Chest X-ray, PA view. Patient: 55 years old, sex F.
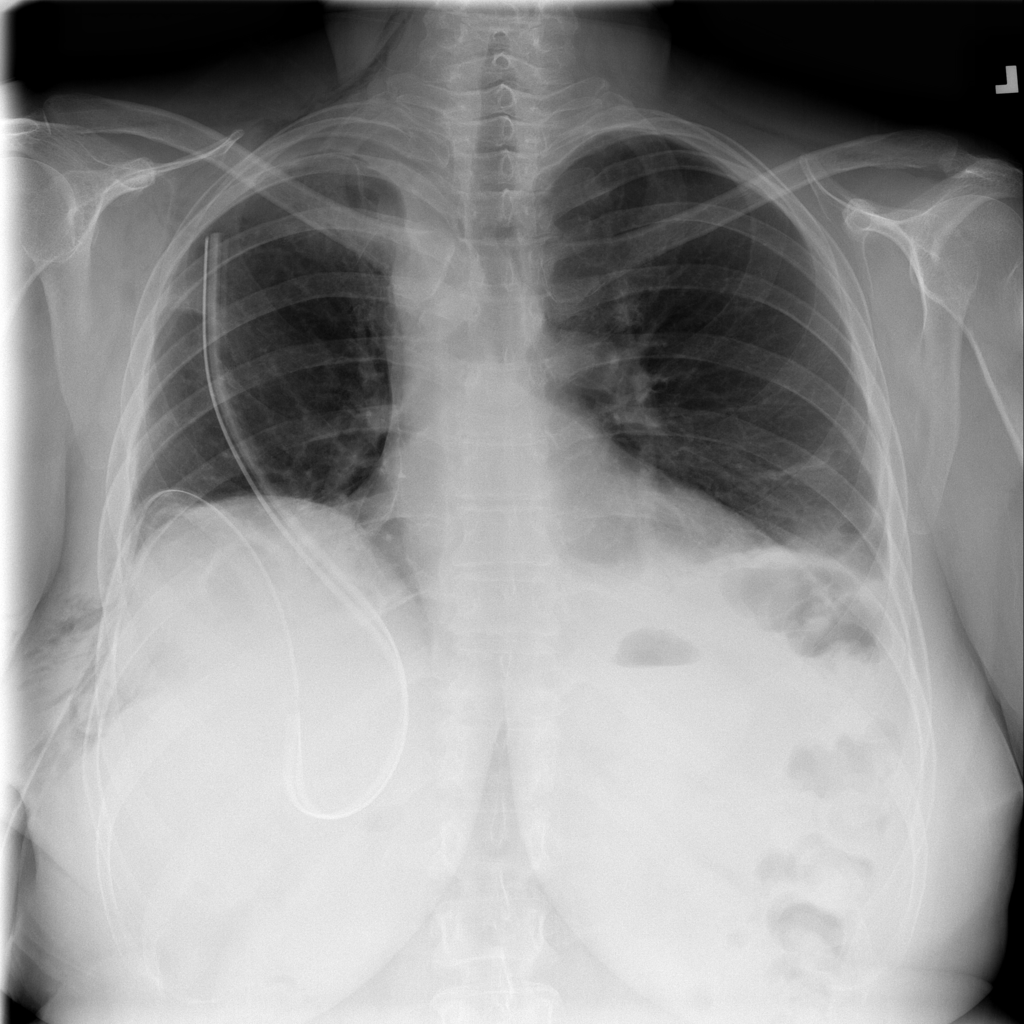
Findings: Atelectasis, Effusion